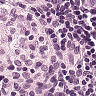
Metastatic tissue present: no